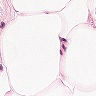
Metastatic tissue present: no